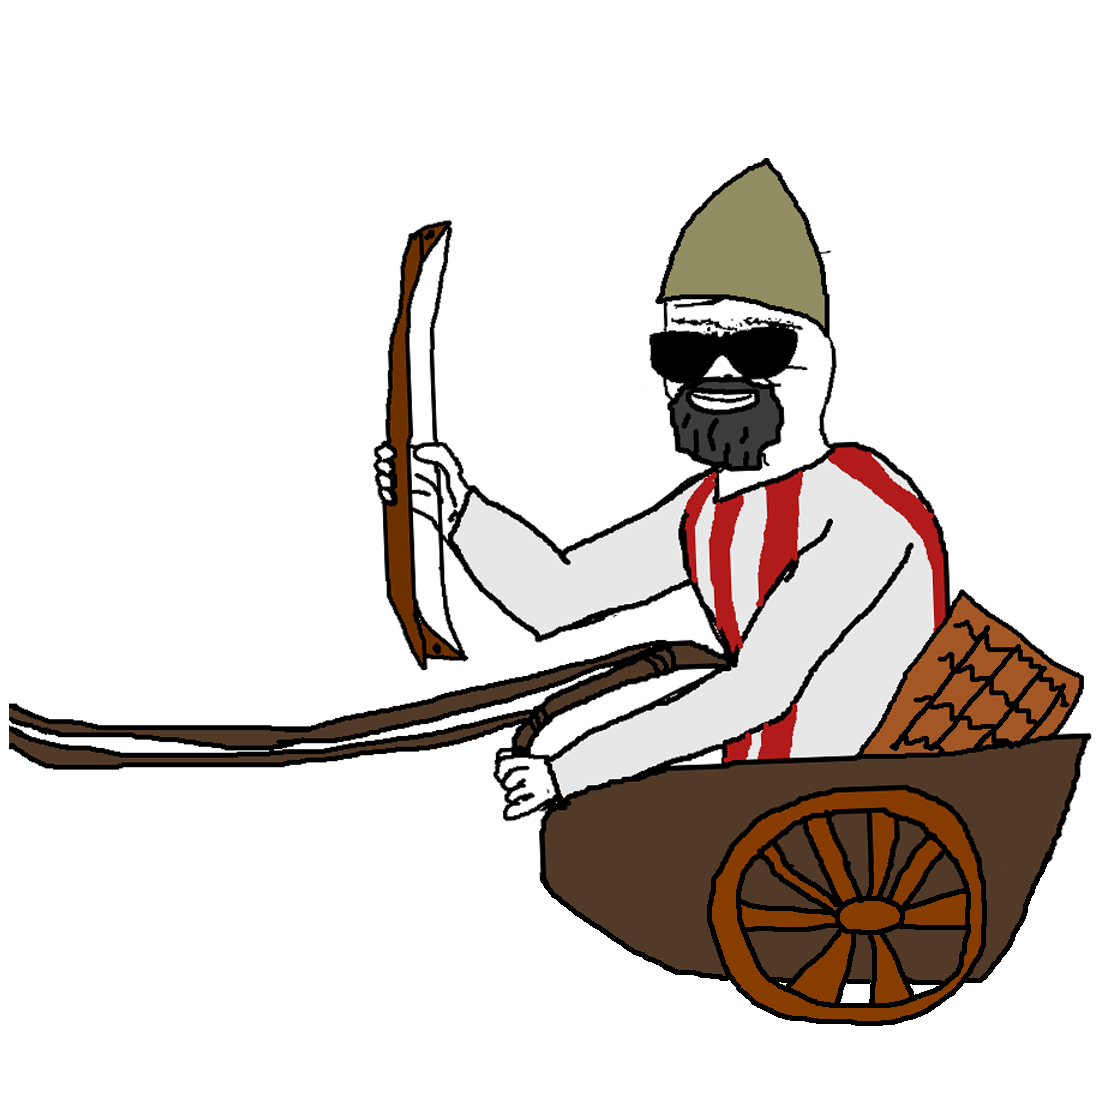
Label: 5_Boomer